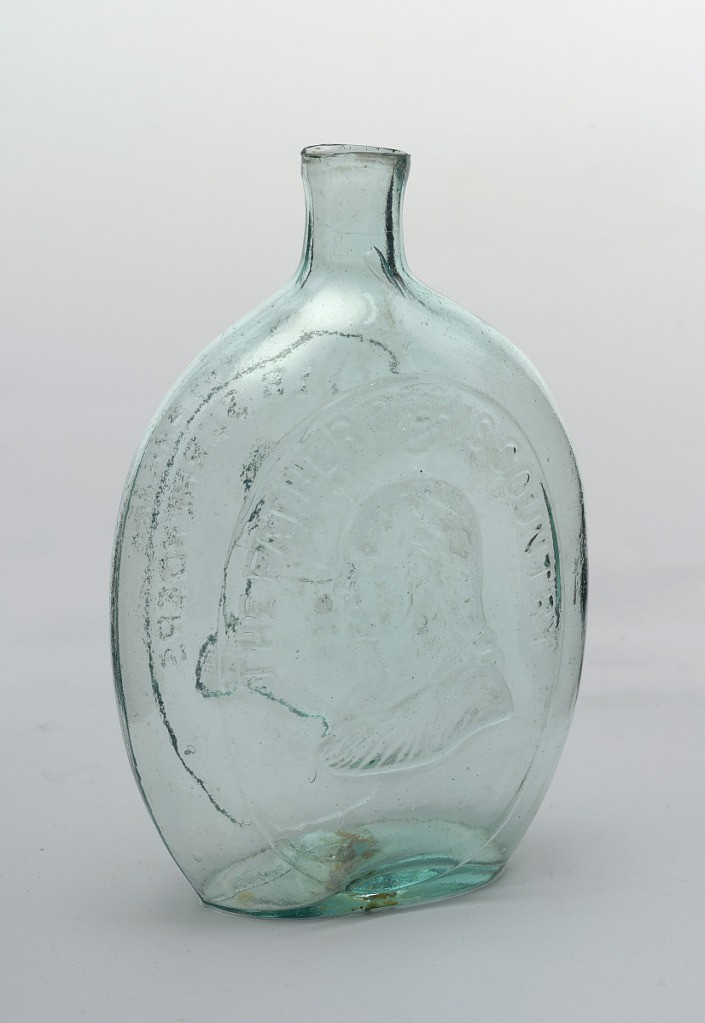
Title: Flask
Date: ca. 1850
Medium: Glass
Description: Bottle green glass.  On one face, bust of Washington, with gueue, facing left. Inscription "THE FATHER OF HIS COUNTRY". Reverse, bust of Taylor, in uniform, facing left. Inscription: "GEN. TAYLOR NEVER SURRENDERS" "DYOTTVILLE GLASSWORKS PHILAD.A." with sheared mouth.

Housing recommended